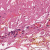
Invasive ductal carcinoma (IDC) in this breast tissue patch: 0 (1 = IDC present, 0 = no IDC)